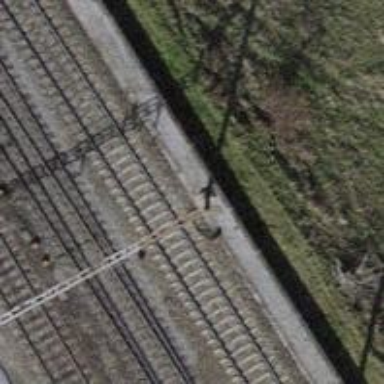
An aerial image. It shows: Rail line with electrified contact lines on embankment.